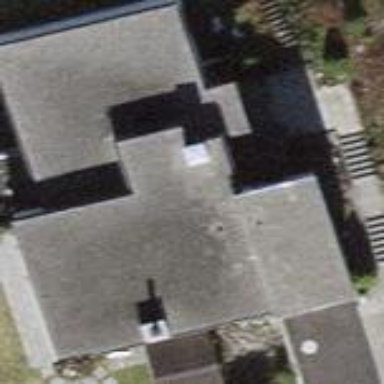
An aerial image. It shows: Building.